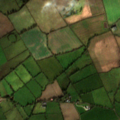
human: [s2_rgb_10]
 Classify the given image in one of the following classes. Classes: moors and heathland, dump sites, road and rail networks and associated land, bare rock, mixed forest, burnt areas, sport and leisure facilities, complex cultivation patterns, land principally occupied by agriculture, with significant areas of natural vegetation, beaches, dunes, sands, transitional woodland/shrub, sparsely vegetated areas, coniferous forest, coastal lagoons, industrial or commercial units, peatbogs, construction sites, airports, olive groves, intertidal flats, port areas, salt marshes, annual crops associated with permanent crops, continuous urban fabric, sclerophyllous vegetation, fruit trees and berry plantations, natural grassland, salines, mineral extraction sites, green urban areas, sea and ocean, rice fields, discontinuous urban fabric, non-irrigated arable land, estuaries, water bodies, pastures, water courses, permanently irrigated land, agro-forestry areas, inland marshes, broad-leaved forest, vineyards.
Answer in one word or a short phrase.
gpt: non-irrigated arable land, pastures